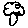
Label: tree